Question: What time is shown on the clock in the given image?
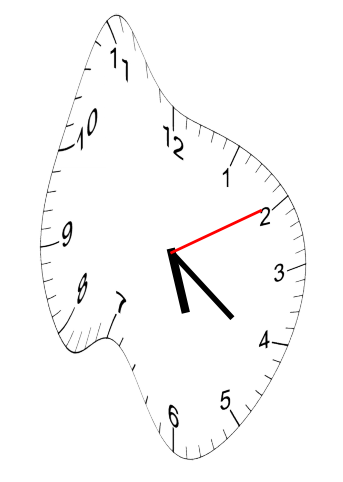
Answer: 05:21:10